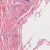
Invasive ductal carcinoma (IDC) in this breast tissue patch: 0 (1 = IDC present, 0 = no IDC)